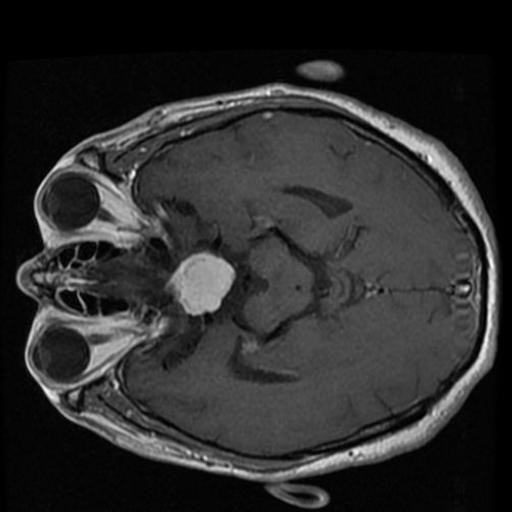
Label: brain_menin